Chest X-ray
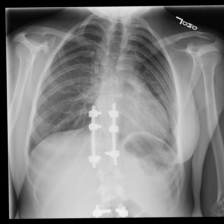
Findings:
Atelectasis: negative
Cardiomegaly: negative
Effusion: negative
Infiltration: negative
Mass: negative
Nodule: negative
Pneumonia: negative
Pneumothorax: negative
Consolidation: negative
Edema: negative
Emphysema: negative
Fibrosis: negative
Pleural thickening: negative
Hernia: negative